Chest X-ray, PA view. Patient: 52 years old, sex M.
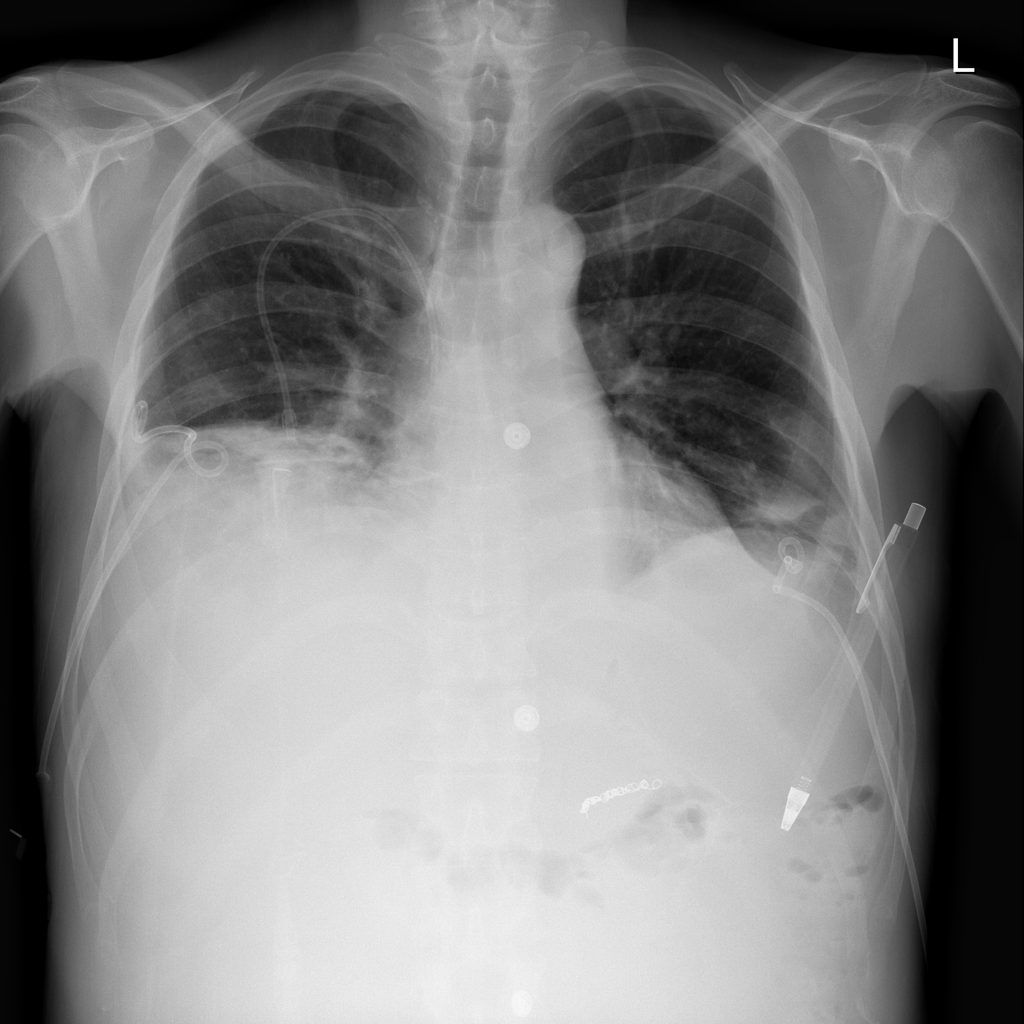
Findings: Effusion